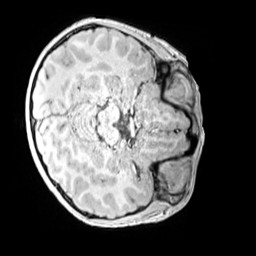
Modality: MP2RAGE
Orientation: axial
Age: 11
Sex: male
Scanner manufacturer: siemens
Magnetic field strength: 3 T
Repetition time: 4 s
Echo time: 0.00299 s